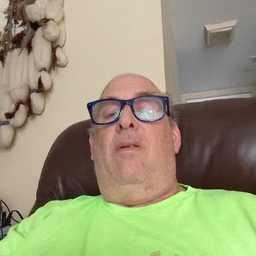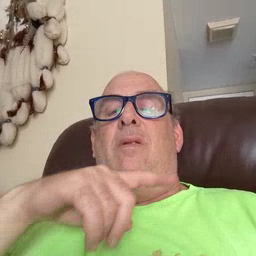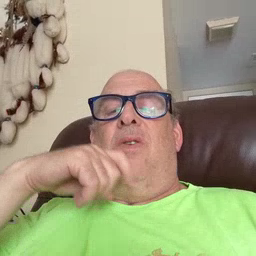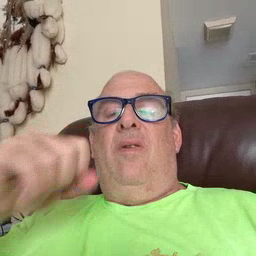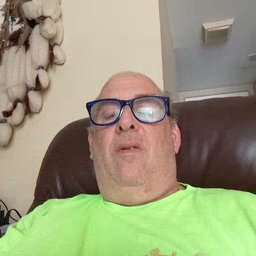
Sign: dry